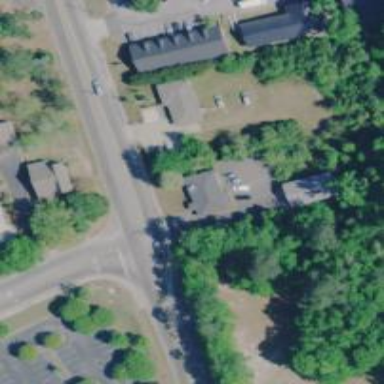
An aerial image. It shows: Unmarked road crossing.